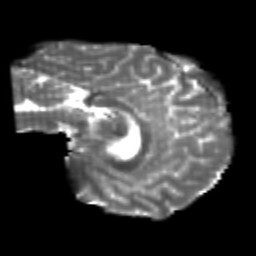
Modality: T2w
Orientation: sagittal
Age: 21
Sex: male
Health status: healthy
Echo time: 0.074 s